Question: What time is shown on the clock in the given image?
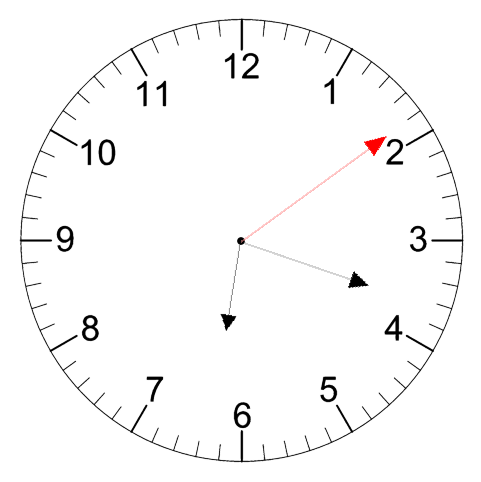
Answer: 06:18:09